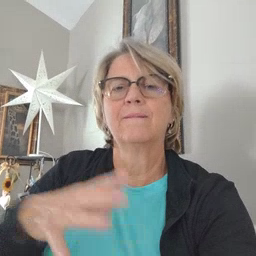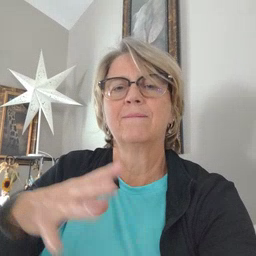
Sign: drink